Question: I am trying to create a Bottom Navigation Bar with a button group in the middle. The 2 icons on either side of the button group will switch the displayed screen. The centered button group has 3 buttons which would act on the displayed screen. This is similar to the new Google Assistant bottom bar
.
I tried using the BottomNavigationBar with the centre item a custom widget. However the sizes of all the items end up equal. Any help creating this layout would be appreciated. Thanks.
This is the design I am trying to achieve
<URL>
Here's what I have now:
'''
@override
Widget build(BuildContext context) {
return WillPopScope(
onWillPop: () async => false,
child: Scaffold(
appBar: AppBar(
backgroundColor: Theme.of(context).colorScheme.primary,
foregroundColor: Theme.of(context).colorScheme.secondary,
leading: IconButton(
icon: Image.asset(alInvertedIcon, width: 32, semanticLabel: "Home screen"),
onPressed: () {
push(const HomeScreen());
},
iconSize: 32,
),
title: Image.asset(alTextInv, width: 175),
centerTitle: true,
actions: [
IconButton(
icon: const Icon(Icons.person_outlined, semanticLabel: "User Profile"),
onPressed: () {
push(const ProfileScreen());
},
iconSize: 32,
)
],
),
body: bodyWidget,
bottomNavigationBar: BottomNavigationBar(
type: BottomNavigationBarType.fixed,
onTap: _onItemTapped,
showSelectedLabels: false,
showUnselectedLabels: false,
backgroundColor: Theme.of(context).colorScheme.secondary,
selectedItemColor: Theme.of(context).colorScheme.primary,
unselectedItemColor: Colors.grey,
currentIndex: _currentIndex,
items: [
const BottomNavigationBarItem(
icon: Icon(
Icons.camera_alt,
),
label: 'Visual',
),
BottomNavigationBarItem(
icon: SizedBox(
width: 300,
child: _actionPanel(),
),
label: 'Add',
),
const BottomNavigationBarItem(
icon: Icon(
Icons.chat,
),
label: 'Text',
),
],
),
),
);
}
Widget _actionPanel() {
return Material(
elevation: 1.0,
borderRadius: const BorderRadius.all(Radius.circular(25)),
child: Row(
children: <Widget>[
IconButton(
onPressed: () {},
icon: const Icon(
Icons.refresh,
),
),
IconButton(
onPressed: () {},
icon: const Icon(
Icons.mic,
),
),
IconButton(
onPressed: () {},
icon: const Icon(
Icons.camera,
),
),
],
),
);
}
'''
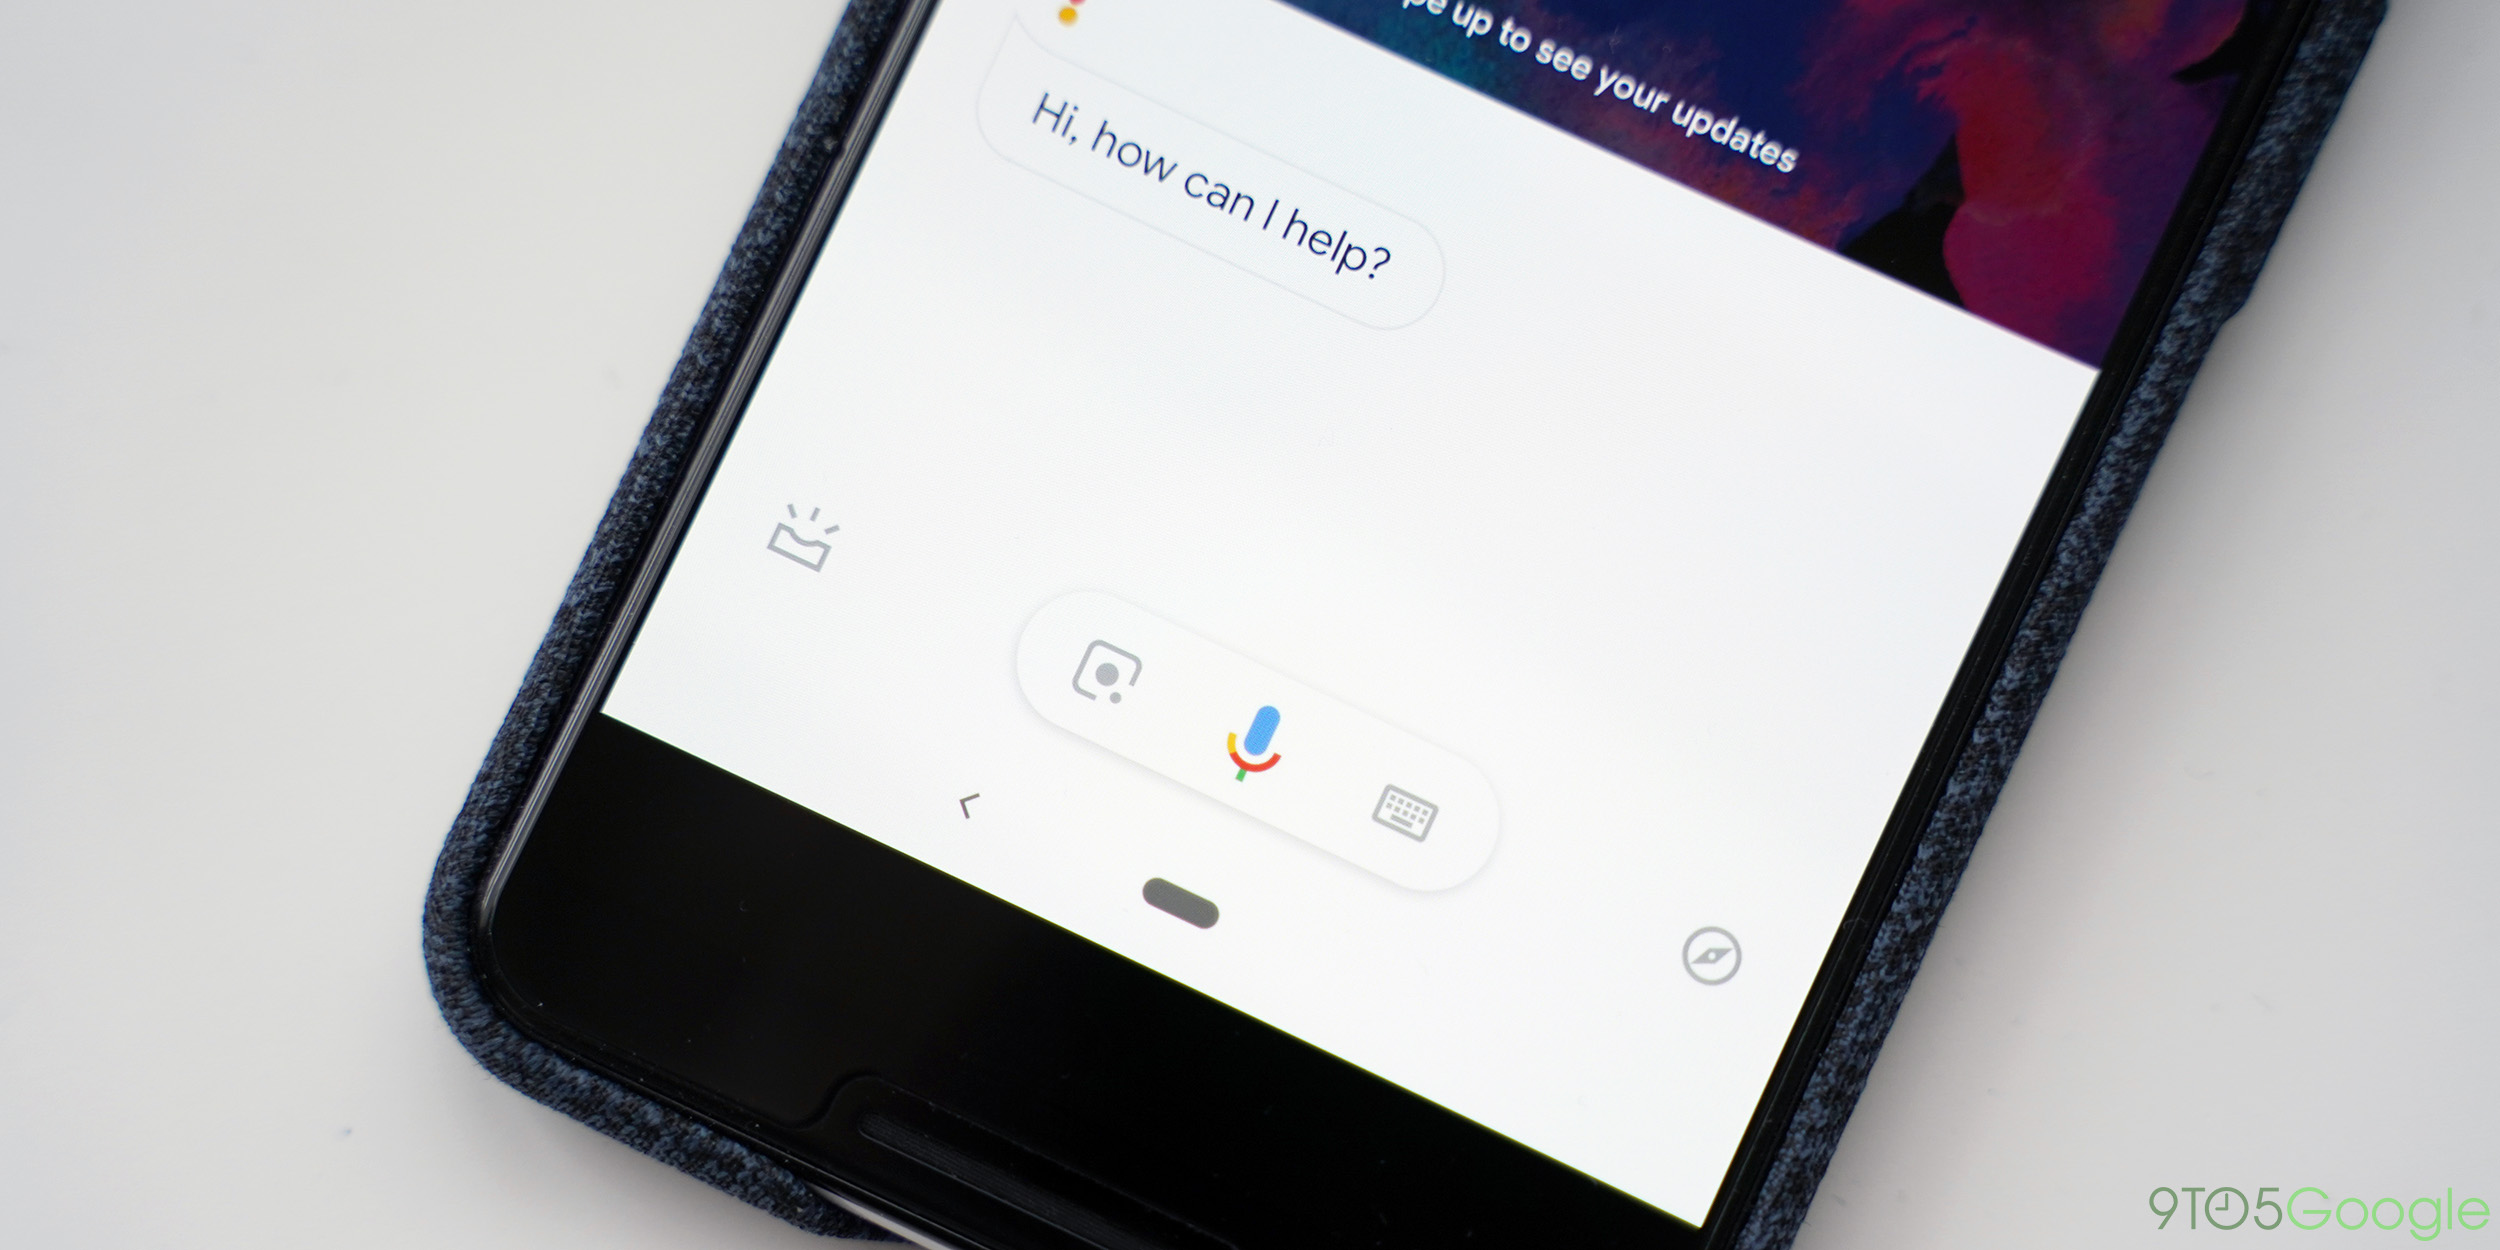
Answer: Try using this way.
'''
Widget _actionPanel() {
return Material(
elevation: 1.0,
borderRadius: BorderRadius.all(Radius.circular(25)),
child: Container(
padding: EdgeInsets.symmetric(vertical: 3),
child: Row(
mainAxisAlignment: MainAxisAlignment.spaceAround,
children: [
MaterialButton(
onPressed: () {},
shape: CircleBorder(),
minWidth: 0,
padding: EdgeInsets.all(5),
materialTapTargetSize: MaterialTapTargetSize.shrinkWrap,
child: Icon(Icons.refresh),
),
MaterialButton(
onPressed: () {},
shape: CircleBorder(),
minWidth: 0,
padding: EdgeInsets.all(5),
materialTapTargetSize: MaterialTapTargetSize.shrinkWrap,
child: Icon(Icons.mic),
),
MaterialButton(
onPressed: () {},
shape: CircleBorder(),
minWidth: 0,
padding: EdgeInsets.all(5),
materialTapTargetSize: MaterialTapTargetSize.shrinkWrap,
child: Icon(Icons.camera),
),
],
),
),
);
}
'''
<URL>